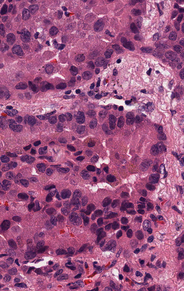
Tumor epithelial tissue: yes
Tumor-associated stroma tissue: yes
Normal tissue: no